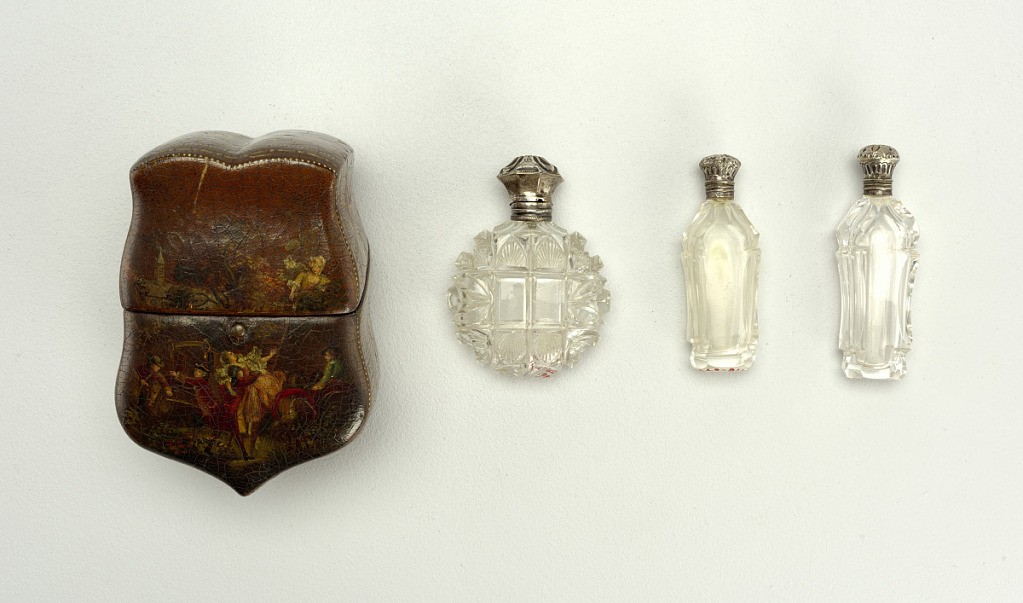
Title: Case with three small bottles
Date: ca. 1770
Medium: Leather, painted and varnished; green velvet; glass; silver; cork
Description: Shaped box of leather with sloping cover hinged at back containing three cut-glass scent bottles with silver tops (two have glass stoppers and one cork with silver ring). The decoration on the leather is of the type known as Vernis Martin and shows on the front an elopement scene; on the sides, trophies; and on the back, a chateau on a river. The box is lined with green velvet.